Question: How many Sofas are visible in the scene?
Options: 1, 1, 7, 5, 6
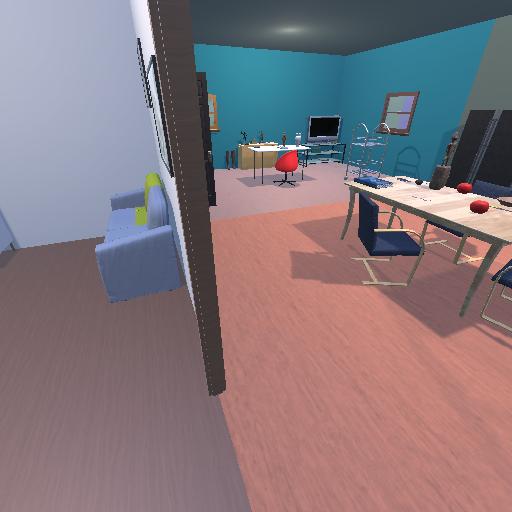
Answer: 1